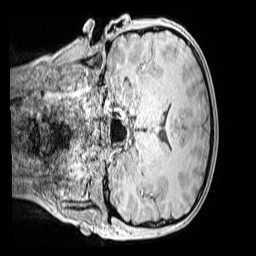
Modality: MP2RAGE
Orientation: coronal
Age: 10
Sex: male
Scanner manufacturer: siemens
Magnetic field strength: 3 T
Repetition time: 4 s
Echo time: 0.00299 s